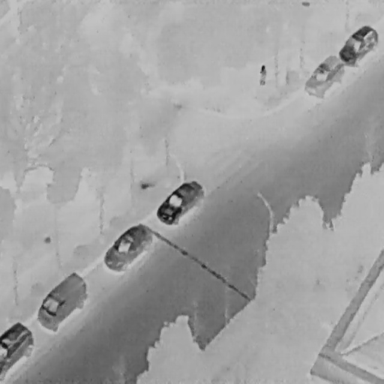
There are six Cars in the infrared image.